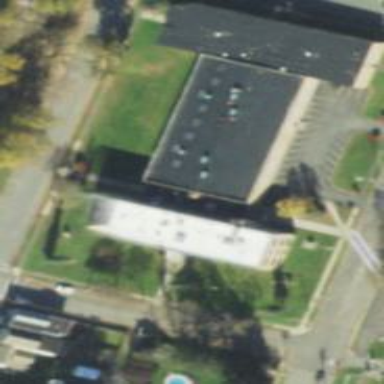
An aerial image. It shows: School.